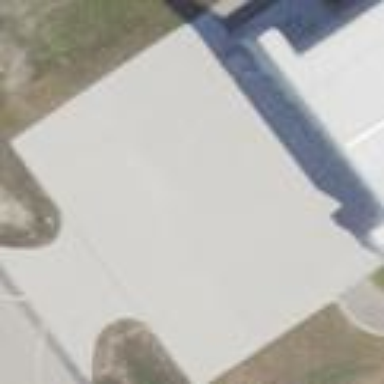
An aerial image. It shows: Apron at the airport.